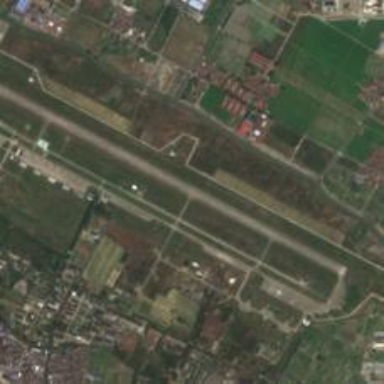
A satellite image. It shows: View of runway in airport.